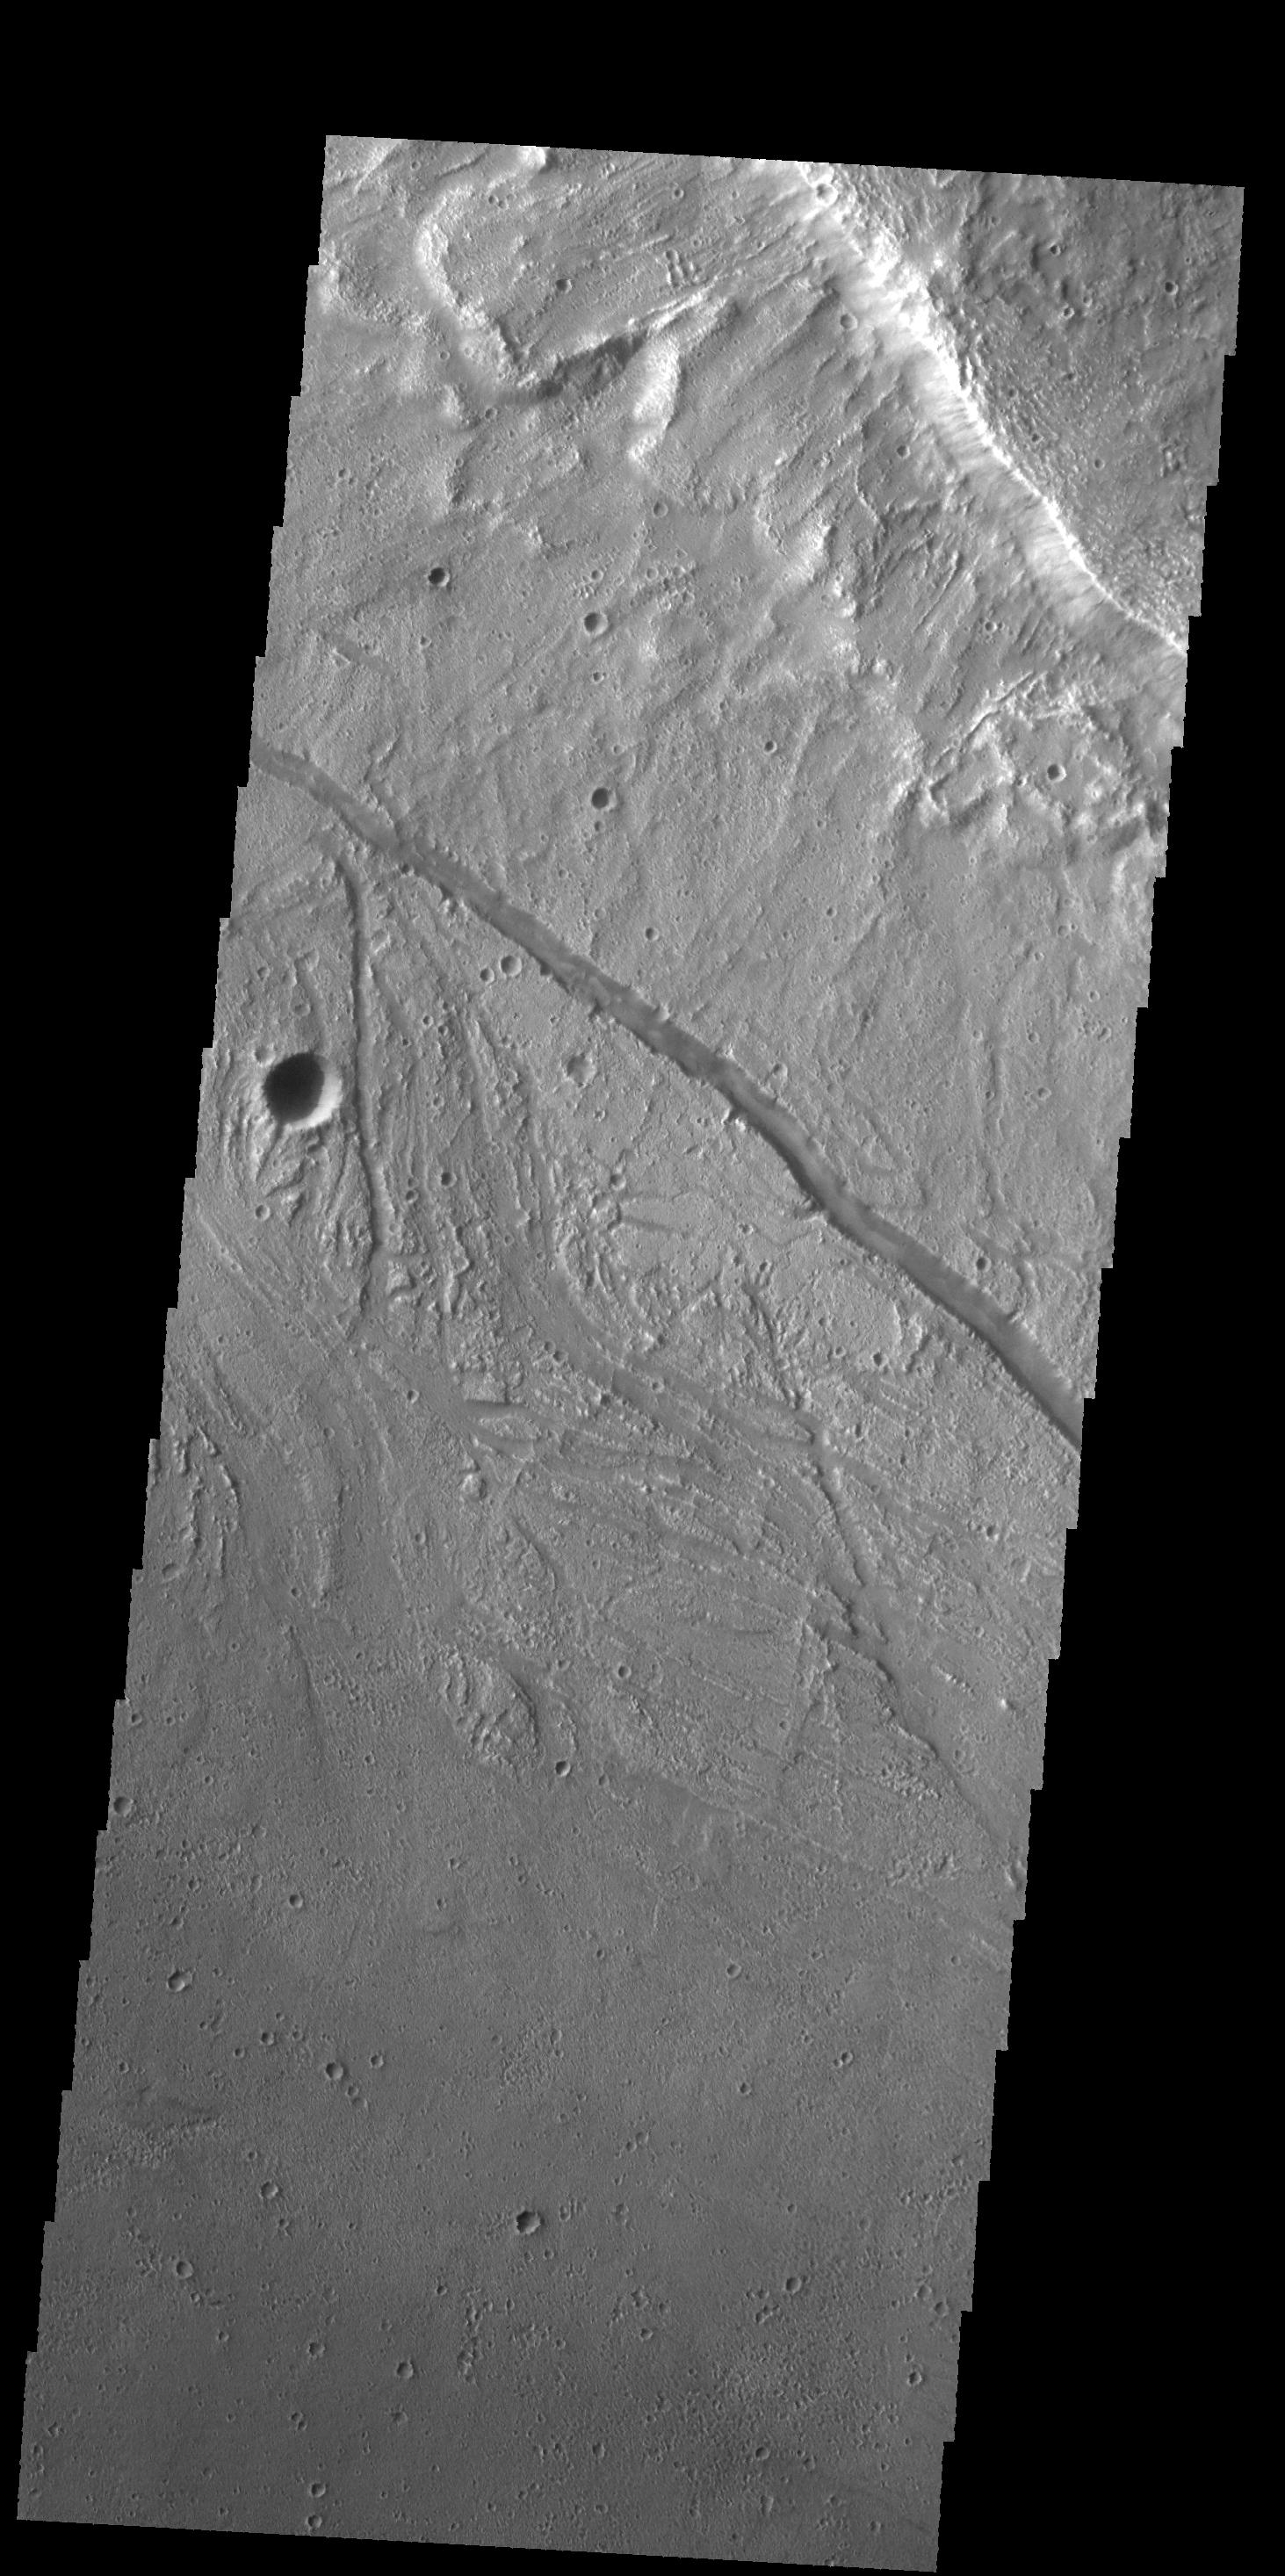
Kasei Valles Mars, 2001 Mars Odyssey